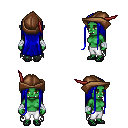
a pixel art fantasy rpg character, female body template, orc, green skin, black tattered cape, white pants, blue extra-long hairstyle, leather cap, white cloth bandages, ghillies, four views (front, back, left, right), 2x2 character sprite sheet, small pixel art, hard edges, no anti-aliasing